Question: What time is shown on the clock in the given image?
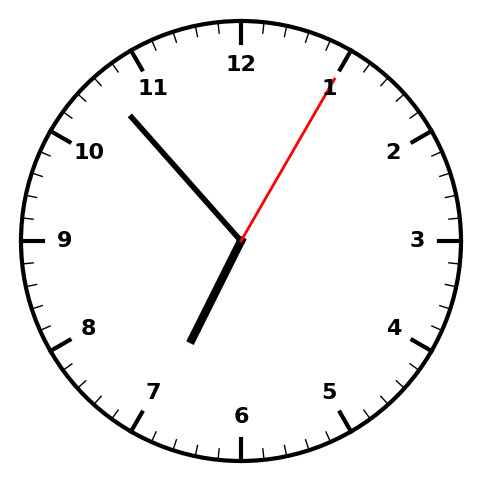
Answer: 06:53:05